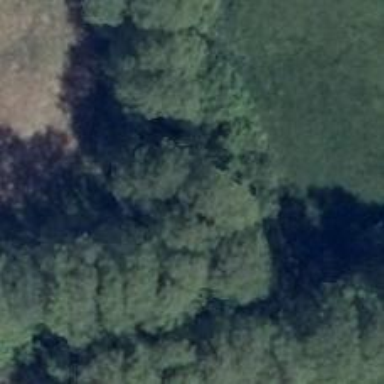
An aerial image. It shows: Row of trees in natural setting.